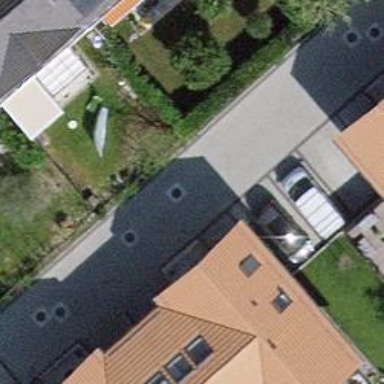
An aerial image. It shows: Garden surrounded by fence.